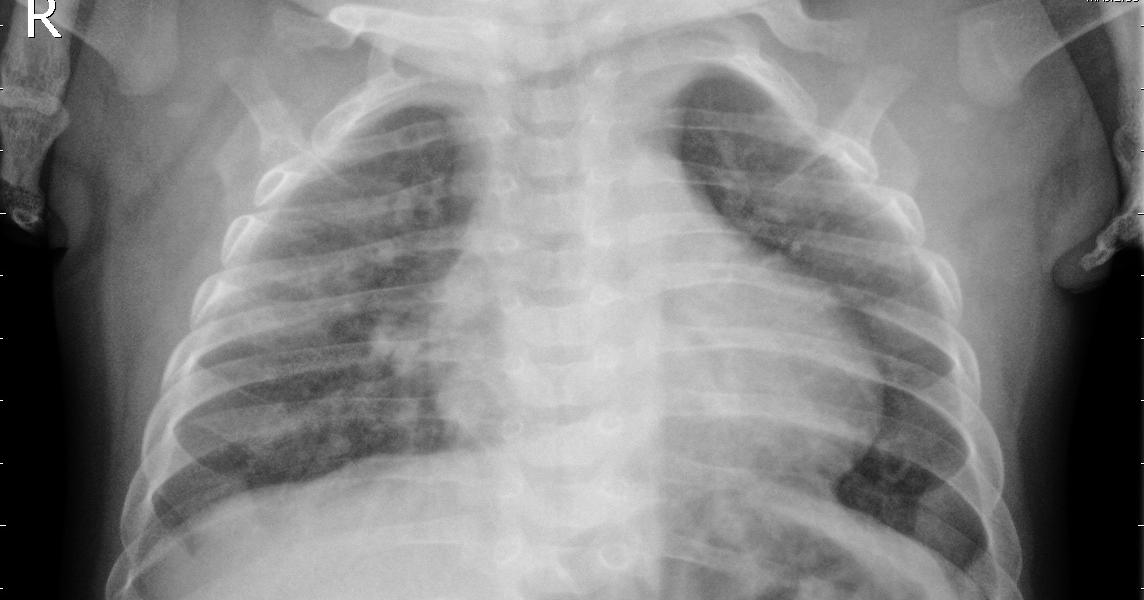
Diagnosis: PNEUMONIA